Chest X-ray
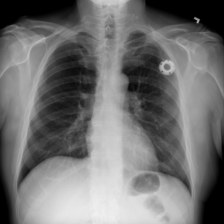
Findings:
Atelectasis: negative
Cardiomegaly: negative
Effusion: negative
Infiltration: negative
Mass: negative
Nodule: negative
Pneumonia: negative
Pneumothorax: negative
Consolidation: negative
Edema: negative
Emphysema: negative
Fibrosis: negative
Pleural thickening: negative
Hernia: negative